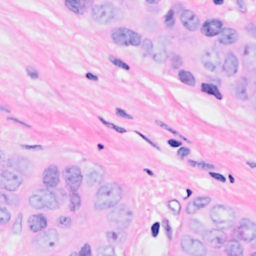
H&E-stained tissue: Breast